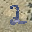
Label: 2